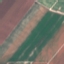
Land use / land cover class: AnnualCrop